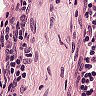
Metastatic tissue present: no